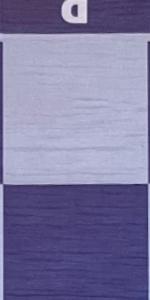
Label: Empty